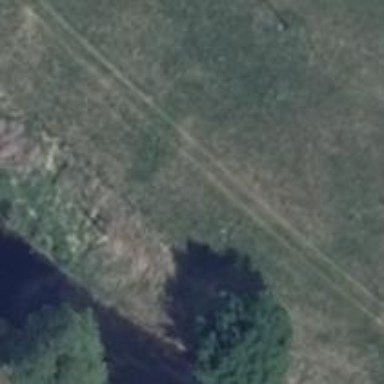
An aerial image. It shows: Grassy track road with grade 4 track type.